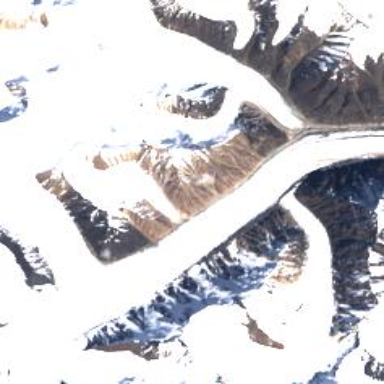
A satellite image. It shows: Majestic glacier in the distance.